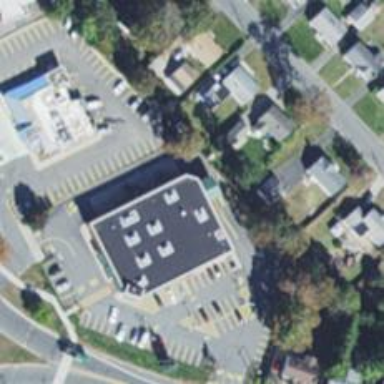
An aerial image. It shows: Pharmacy providing healthcare services.